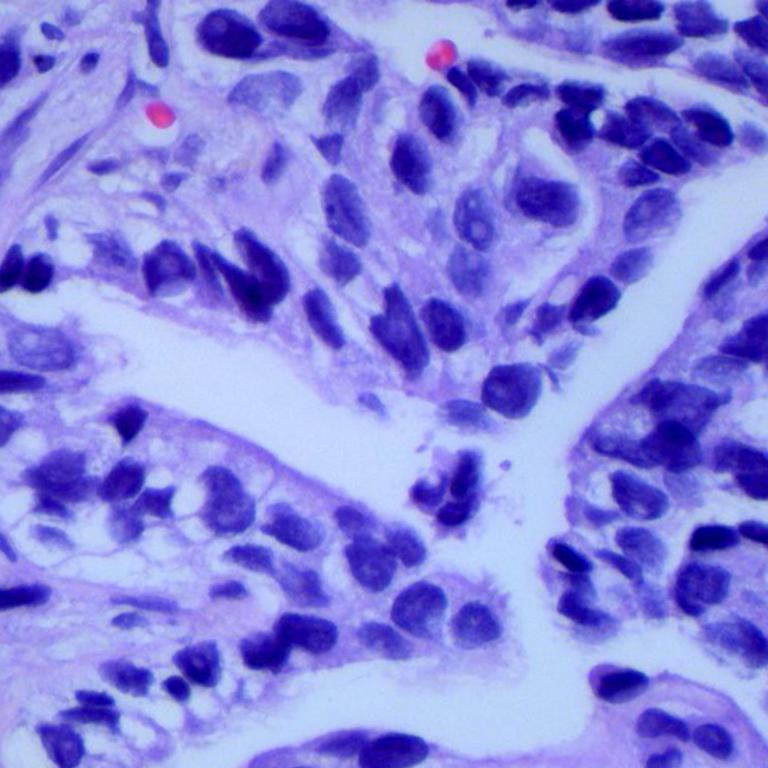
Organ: lung
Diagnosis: adenocarcinomas